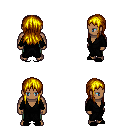
a pixel art fantasy rpg character, male body template, human, dark skin, gray robe, teal pants, blonde unkempt hairstyle, black slippers, four views (front, back, left, right), 2x2 character sprite sheet, small pixel art, hard edges, no anti-aliasing